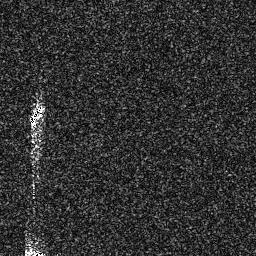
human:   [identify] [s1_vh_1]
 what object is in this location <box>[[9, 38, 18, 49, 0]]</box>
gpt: <ref>1 medium ship at the left</ref>